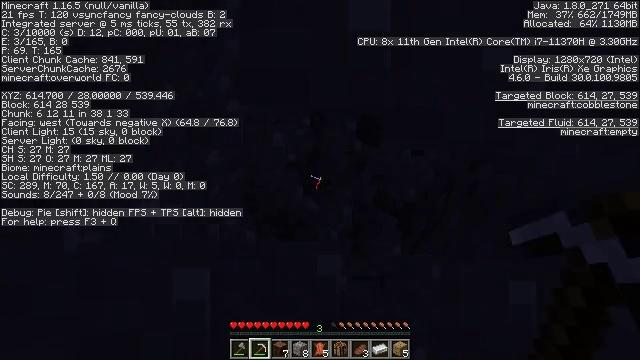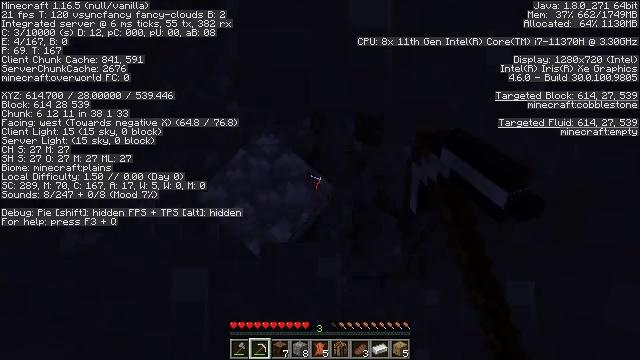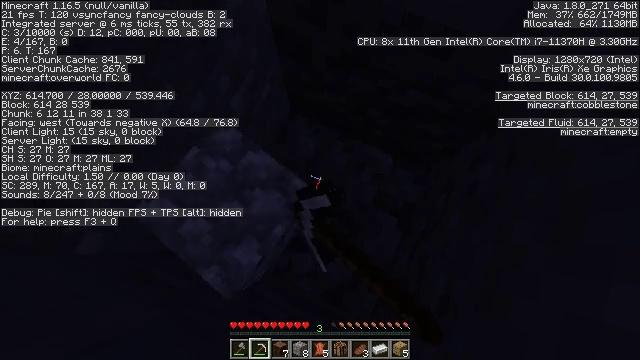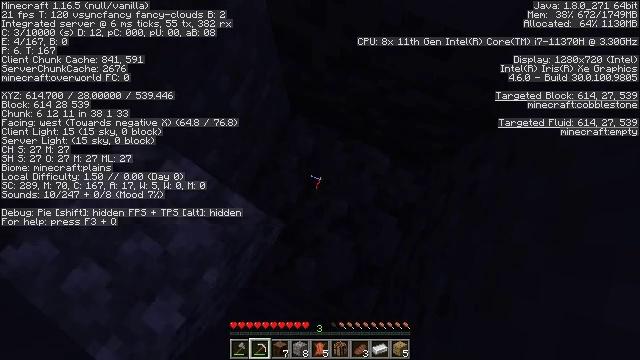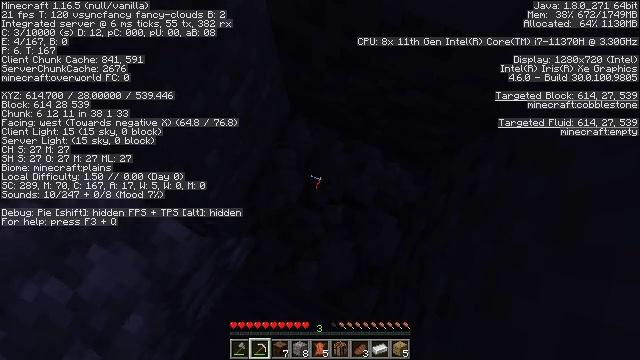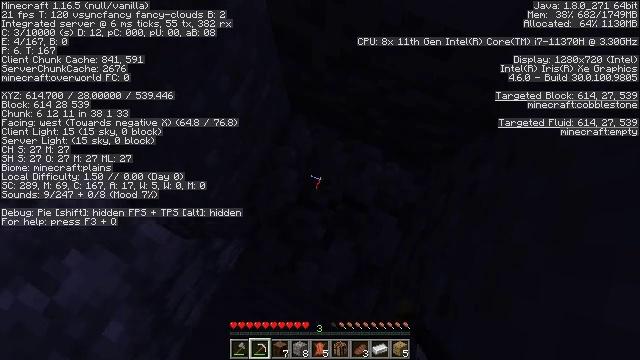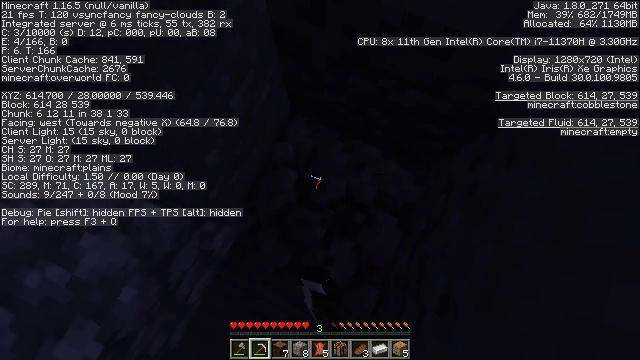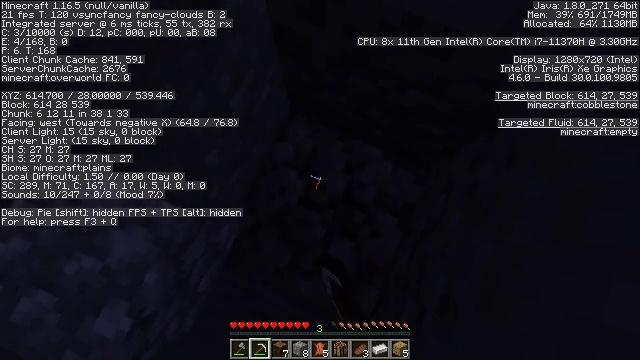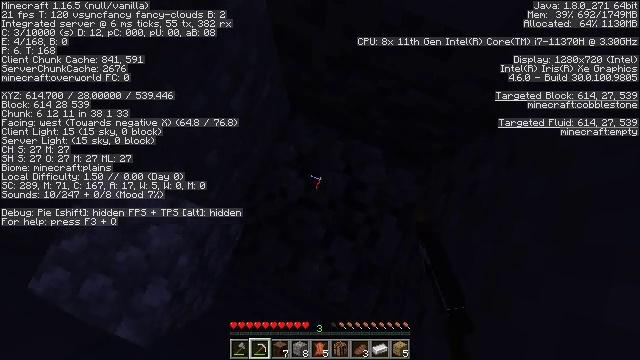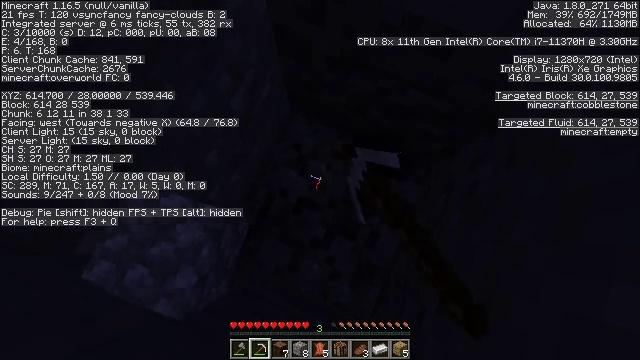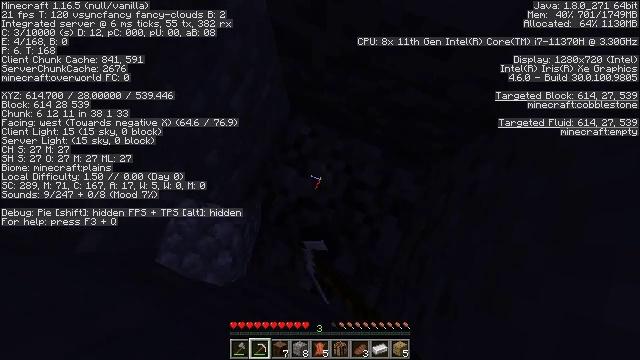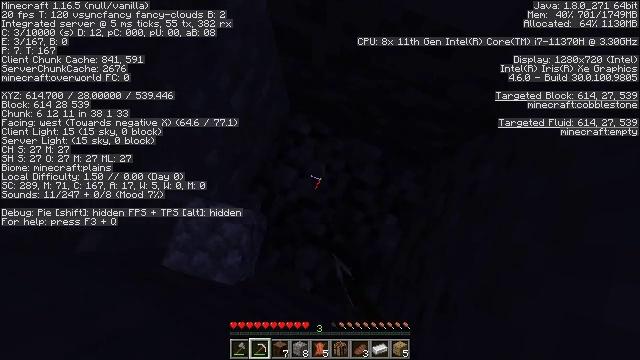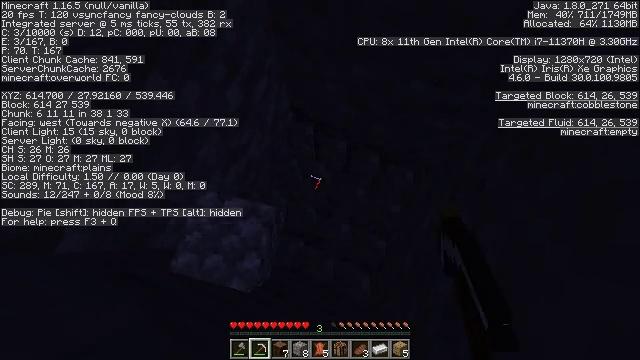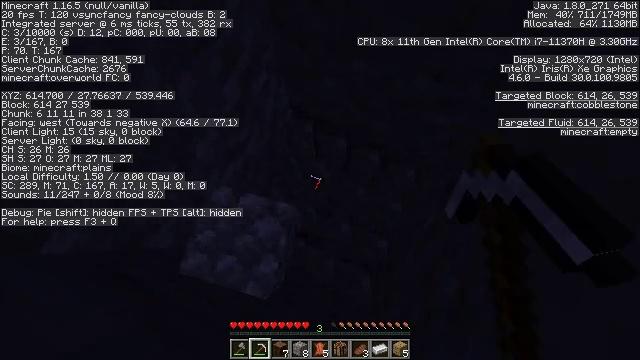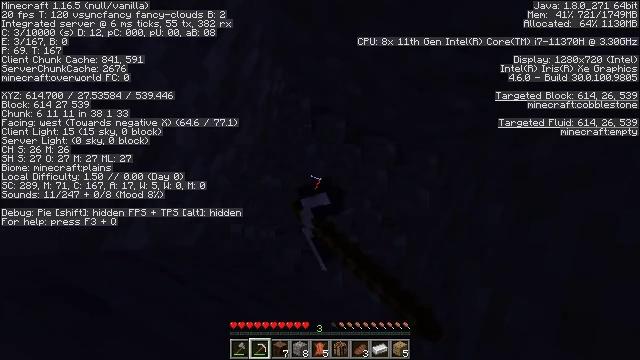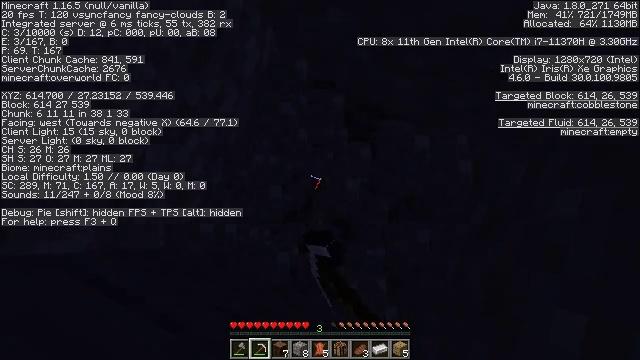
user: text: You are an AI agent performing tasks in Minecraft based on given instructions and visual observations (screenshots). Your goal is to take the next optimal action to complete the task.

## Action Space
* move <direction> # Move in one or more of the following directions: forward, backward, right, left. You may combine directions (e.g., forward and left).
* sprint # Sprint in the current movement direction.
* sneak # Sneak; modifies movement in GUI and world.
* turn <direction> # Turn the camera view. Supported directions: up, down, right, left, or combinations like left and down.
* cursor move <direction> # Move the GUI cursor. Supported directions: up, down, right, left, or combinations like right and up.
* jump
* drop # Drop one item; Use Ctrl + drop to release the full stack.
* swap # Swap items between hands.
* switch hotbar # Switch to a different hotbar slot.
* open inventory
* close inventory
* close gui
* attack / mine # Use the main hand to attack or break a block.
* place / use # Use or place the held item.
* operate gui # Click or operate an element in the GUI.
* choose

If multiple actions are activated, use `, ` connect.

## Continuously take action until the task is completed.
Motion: motion action
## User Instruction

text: Gather materials such as cobblestone.
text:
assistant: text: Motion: attack / mine
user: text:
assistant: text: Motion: attack / mine
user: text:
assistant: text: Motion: attack / mine
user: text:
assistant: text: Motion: attack / mine
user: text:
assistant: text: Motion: attack / mine
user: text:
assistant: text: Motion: attack / mine
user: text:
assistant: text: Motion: attack / mine
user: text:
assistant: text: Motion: attack / mine
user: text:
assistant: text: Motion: attack / mine
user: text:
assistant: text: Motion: attack / mine
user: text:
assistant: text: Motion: attack / mine
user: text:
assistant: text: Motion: attack / mine
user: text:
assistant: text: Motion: attack / mine
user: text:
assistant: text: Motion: attack / mine
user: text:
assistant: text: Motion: attack / mine
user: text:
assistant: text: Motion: attack / mine
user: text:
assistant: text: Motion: attack / mine
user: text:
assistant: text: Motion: attack / mine
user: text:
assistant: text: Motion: attack / mine
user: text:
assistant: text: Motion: attack / mine
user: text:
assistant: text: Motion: attack / mine
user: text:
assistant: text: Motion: attack / mine
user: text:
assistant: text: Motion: attack / mine
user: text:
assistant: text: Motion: attack / mine
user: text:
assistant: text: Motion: attack / mine
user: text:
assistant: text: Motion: attack / mine
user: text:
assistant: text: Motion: attack / mine
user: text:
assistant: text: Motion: attack / mine
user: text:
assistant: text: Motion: attack / mine
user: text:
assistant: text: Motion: attack / mine